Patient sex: M
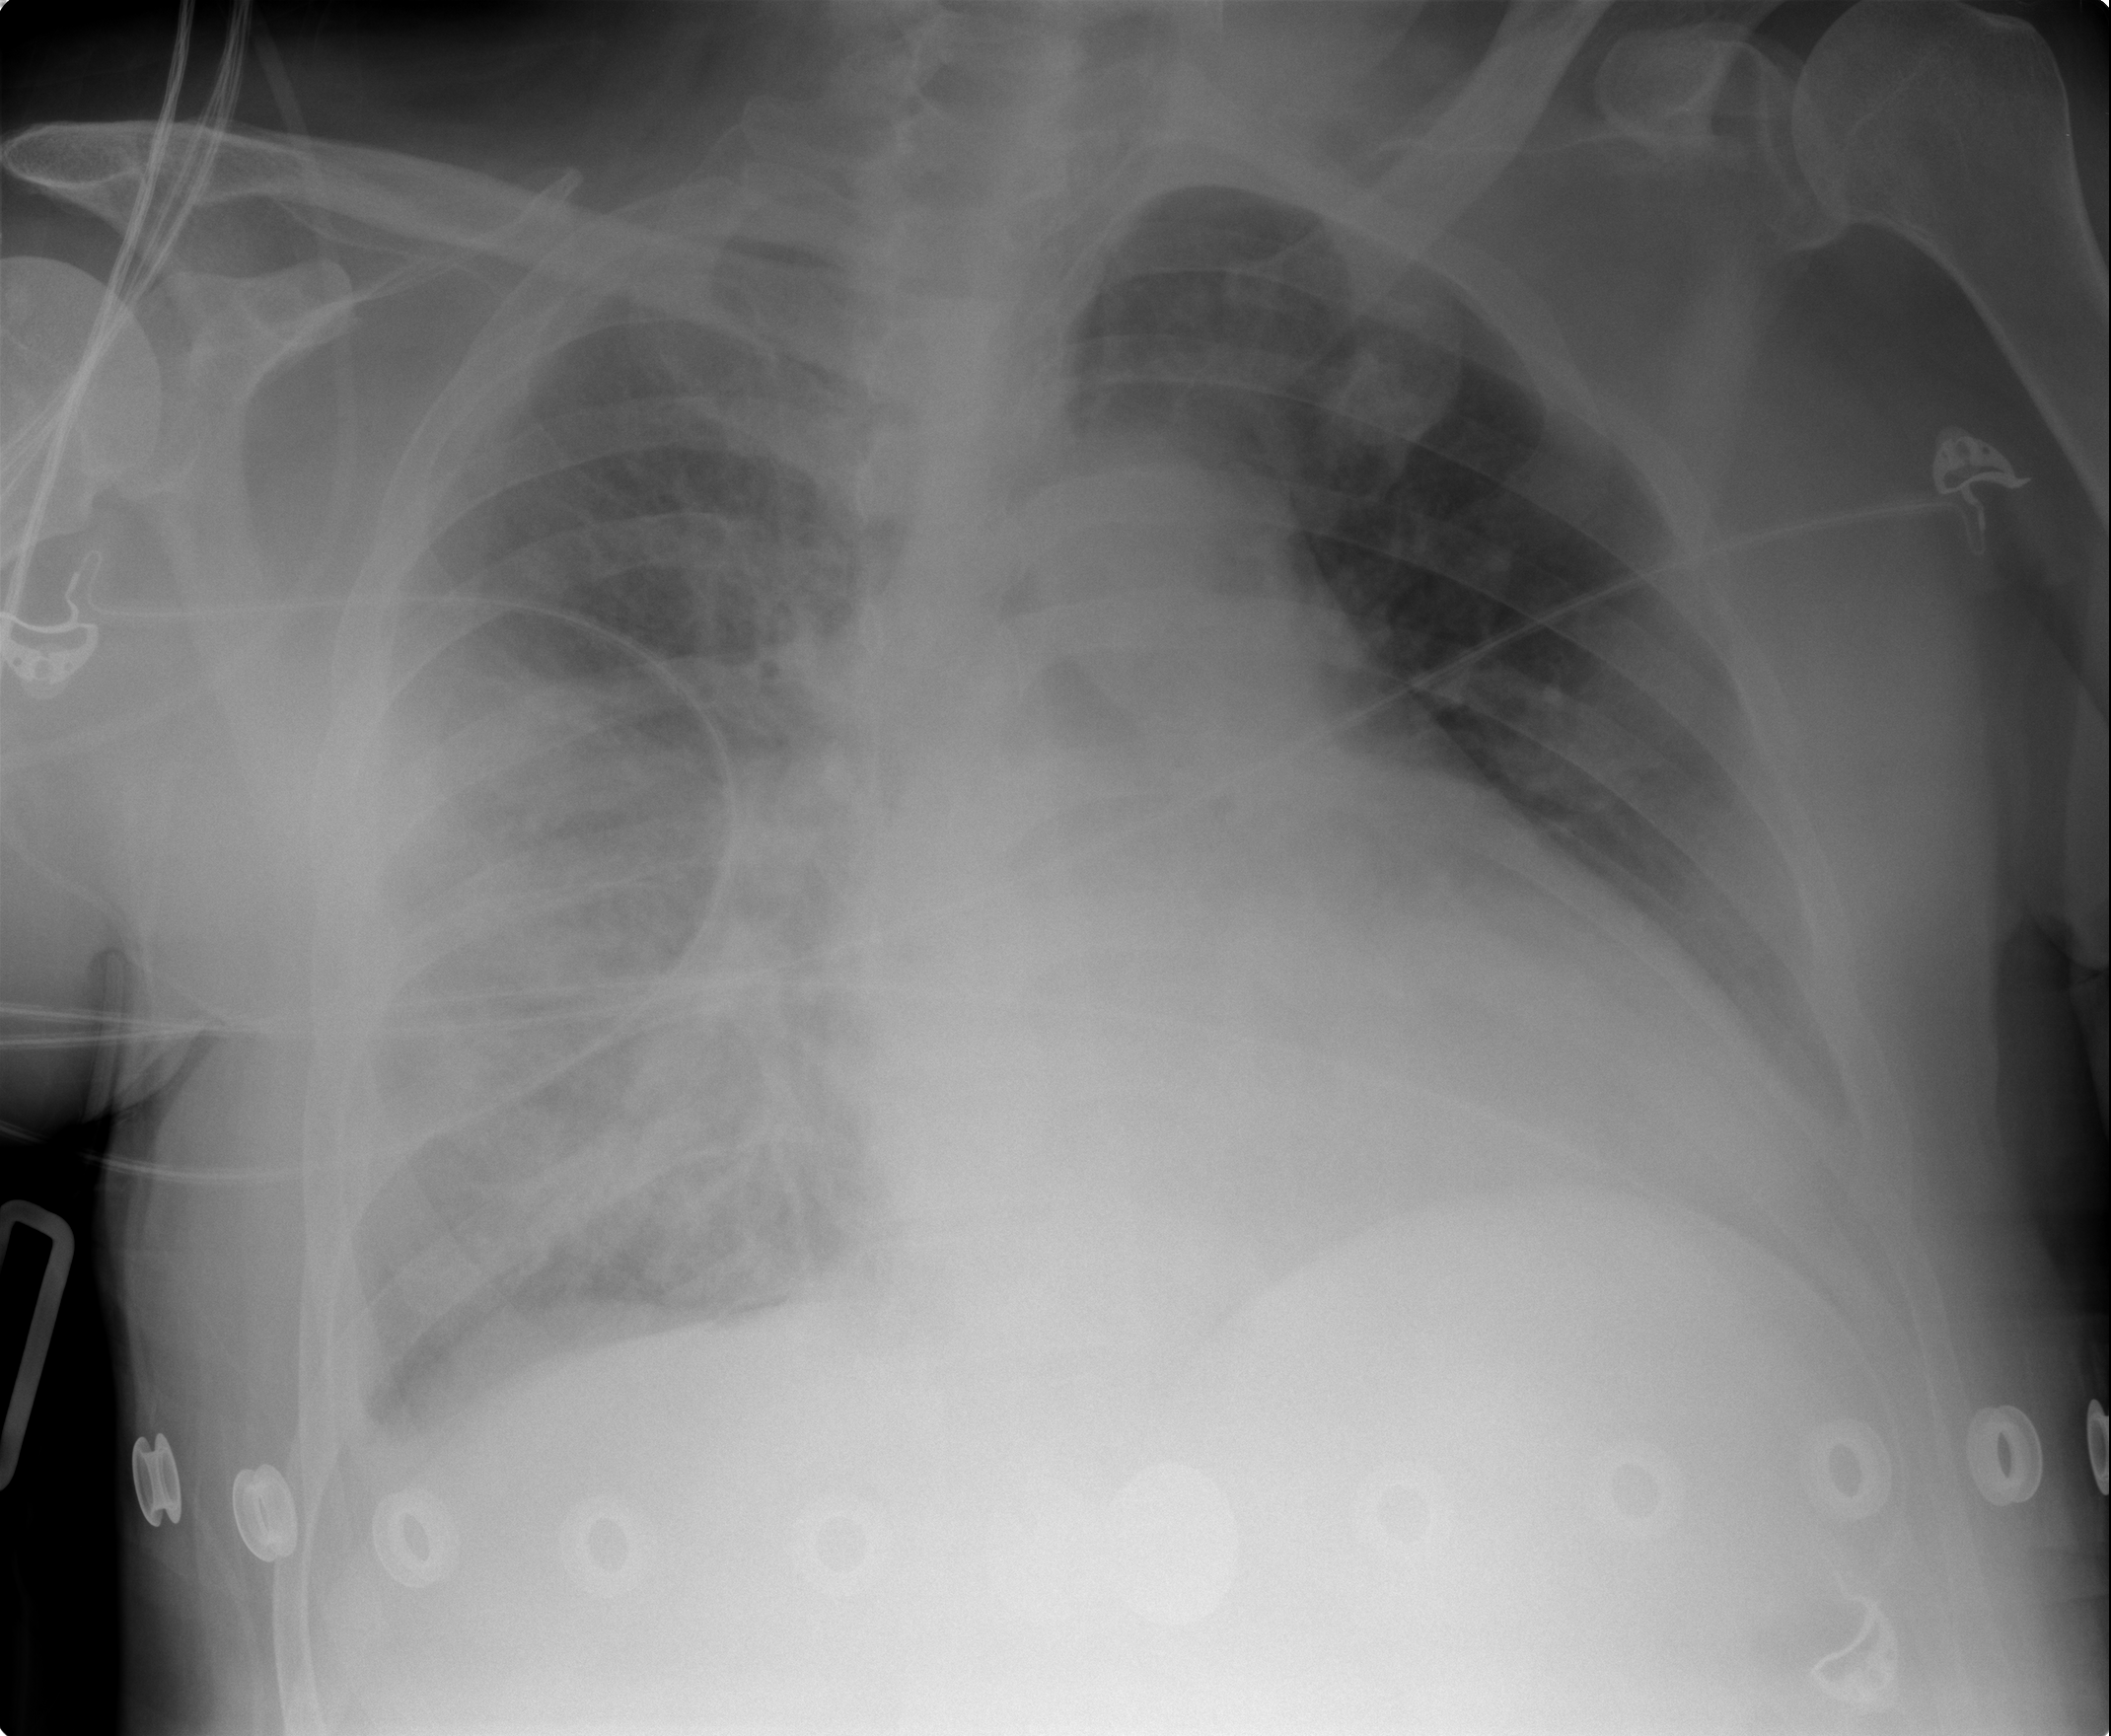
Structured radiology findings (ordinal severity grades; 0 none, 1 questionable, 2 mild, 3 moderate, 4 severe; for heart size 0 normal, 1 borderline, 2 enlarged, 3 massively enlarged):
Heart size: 1
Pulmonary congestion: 2
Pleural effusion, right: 2
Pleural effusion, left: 2
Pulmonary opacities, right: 2
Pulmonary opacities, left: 0
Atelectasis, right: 2
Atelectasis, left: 2